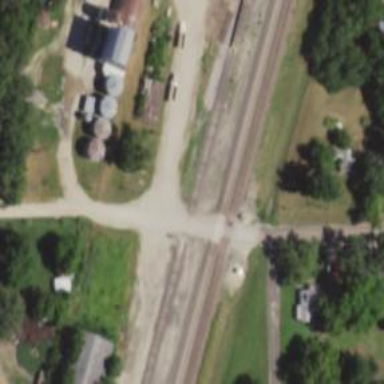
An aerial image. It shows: Railway siding for service.